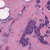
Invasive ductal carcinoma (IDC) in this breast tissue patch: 1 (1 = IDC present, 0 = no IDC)